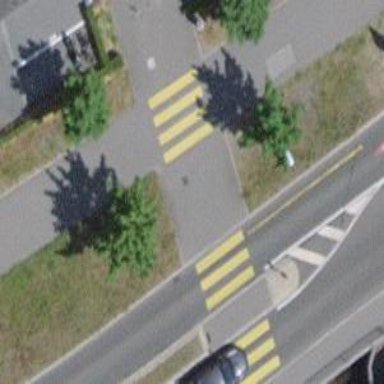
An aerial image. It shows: Kerb serving as barrier.